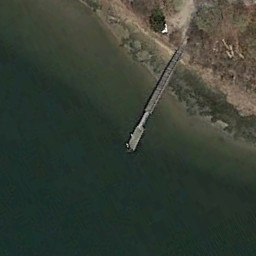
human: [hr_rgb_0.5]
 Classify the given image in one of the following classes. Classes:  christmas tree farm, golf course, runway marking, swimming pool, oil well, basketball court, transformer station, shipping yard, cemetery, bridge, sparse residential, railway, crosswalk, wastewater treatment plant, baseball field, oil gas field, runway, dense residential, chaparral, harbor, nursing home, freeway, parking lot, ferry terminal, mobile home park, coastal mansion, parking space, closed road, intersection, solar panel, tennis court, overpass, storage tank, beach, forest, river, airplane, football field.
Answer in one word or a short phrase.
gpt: ferry terminal